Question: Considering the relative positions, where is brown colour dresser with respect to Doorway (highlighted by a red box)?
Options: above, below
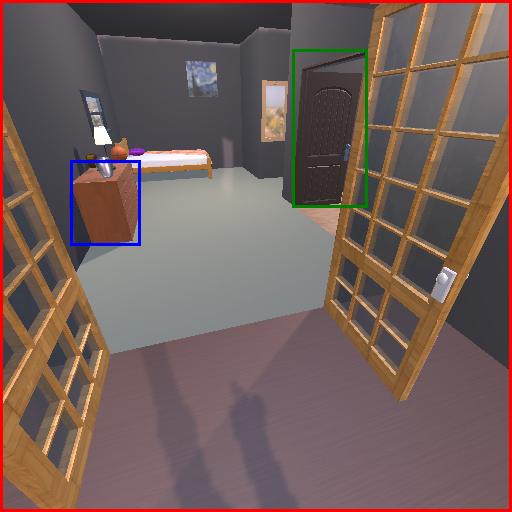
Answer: above